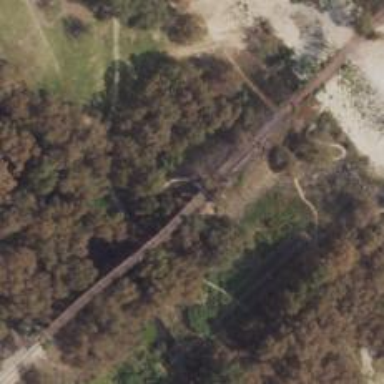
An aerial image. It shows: Abandoned railway spur on trestle bridge.